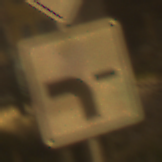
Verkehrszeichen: VerlaufVorfahrtsstrasse6
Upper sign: Vorfahrtsstrasse
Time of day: Night
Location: Outdoor (Urban)
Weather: Clear
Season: NotSpecified
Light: Artificial